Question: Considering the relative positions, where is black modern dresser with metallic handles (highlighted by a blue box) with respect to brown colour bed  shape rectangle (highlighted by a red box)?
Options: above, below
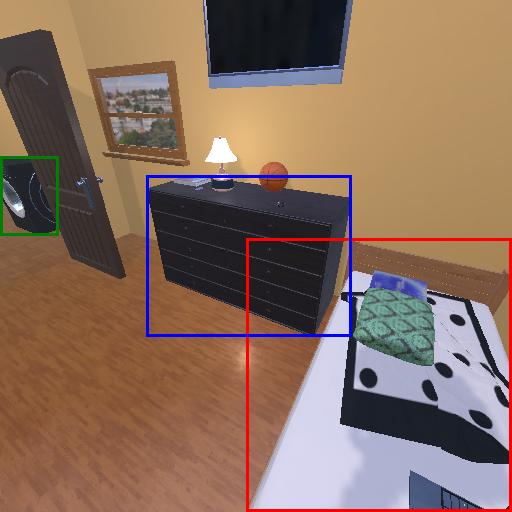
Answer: above